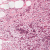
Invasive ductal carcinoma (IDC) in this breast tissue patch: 1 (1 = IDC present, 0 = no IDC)